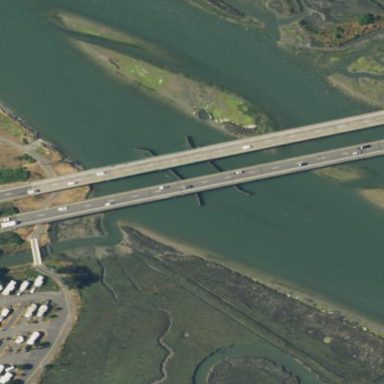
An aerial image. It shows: Man-made bridge.